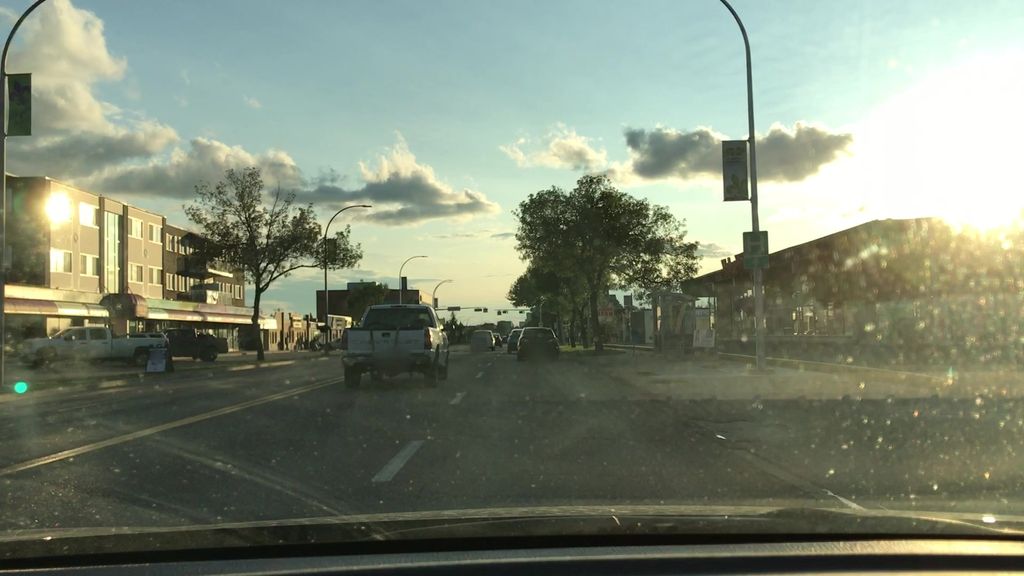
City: edmonton